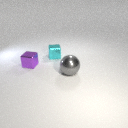
small purple metal cube to the left of small cyan metal cube